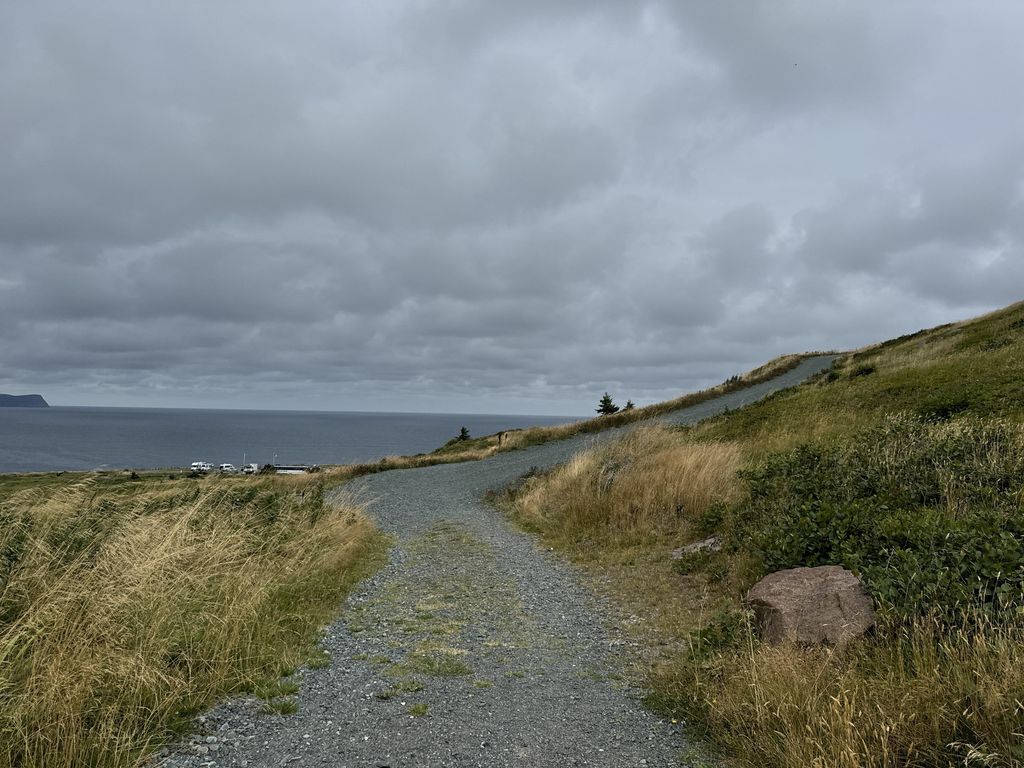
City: st_johns